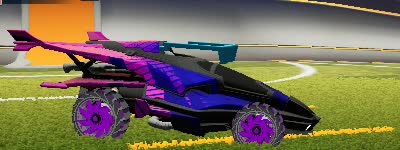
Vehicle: aftershock